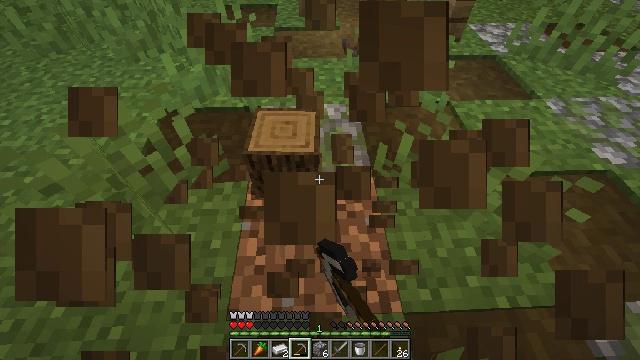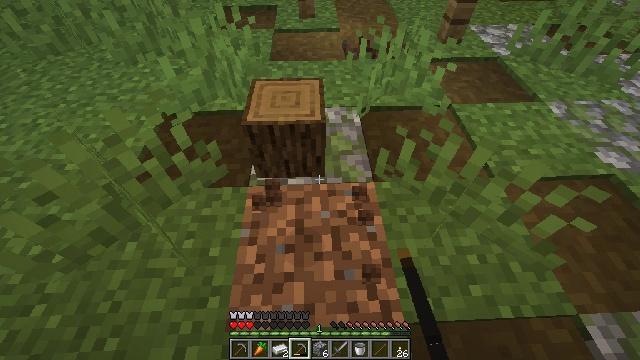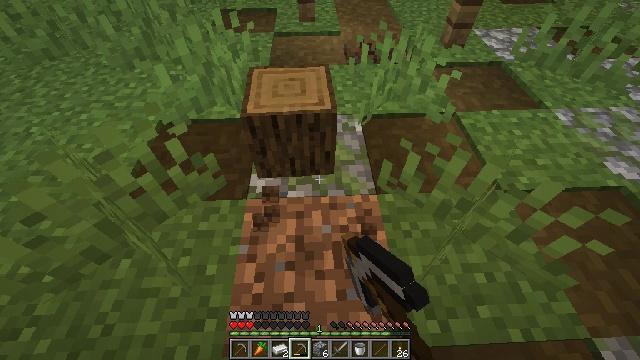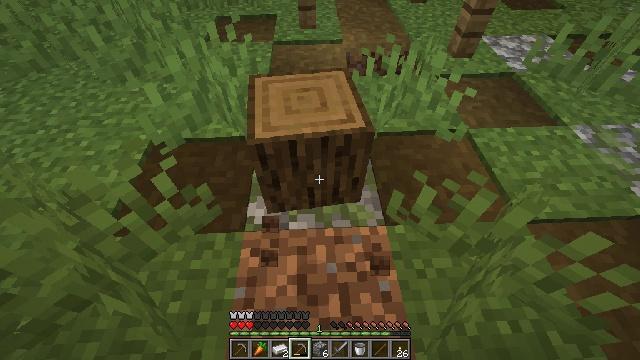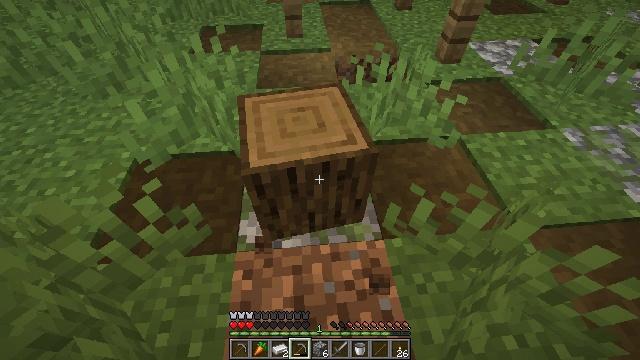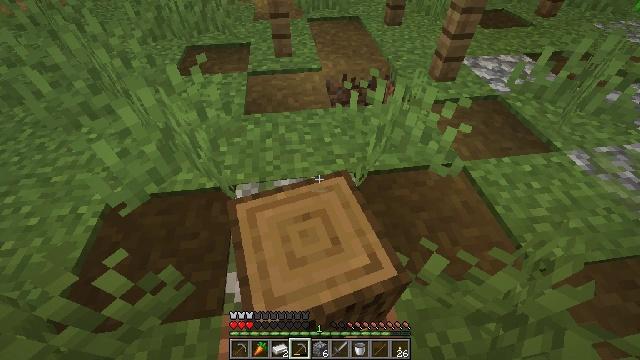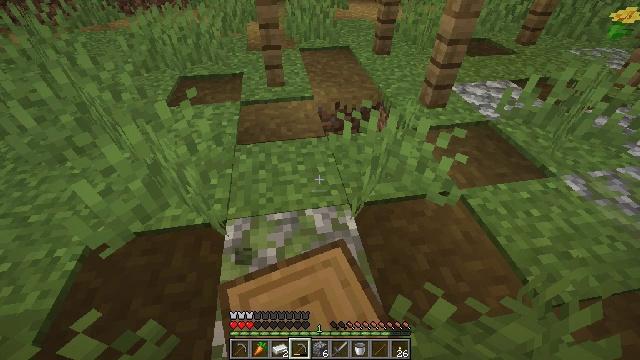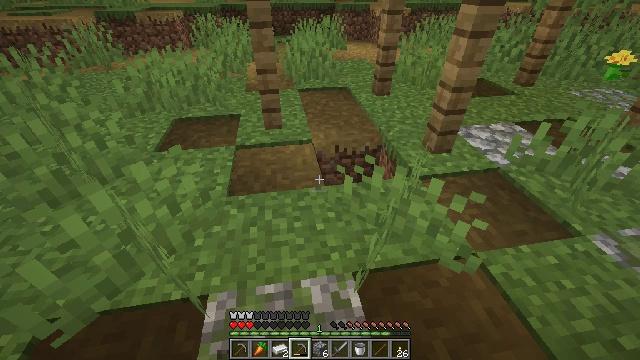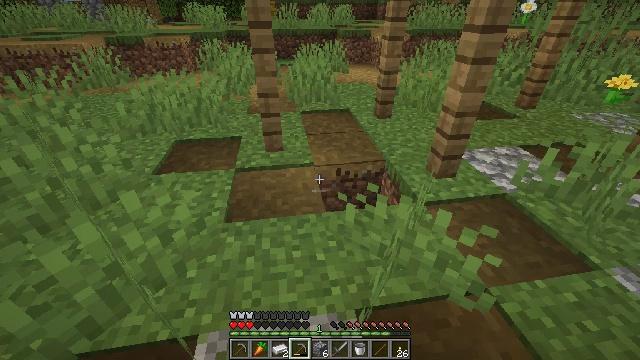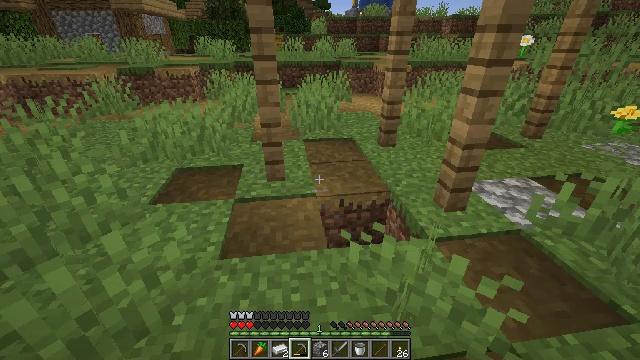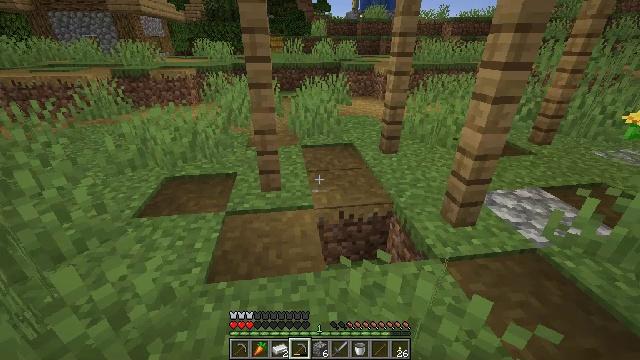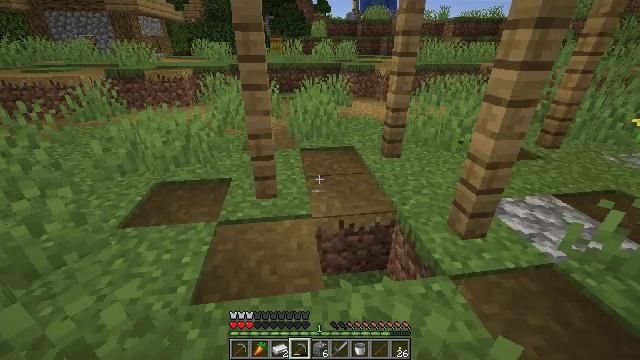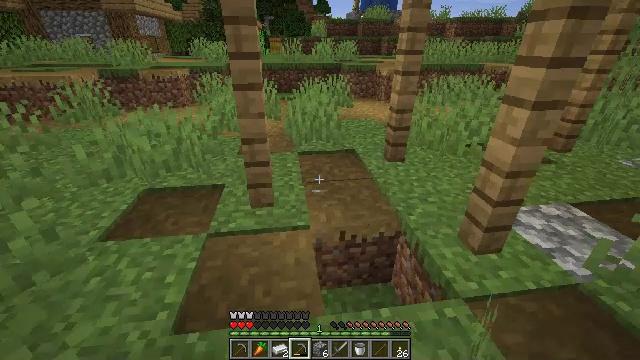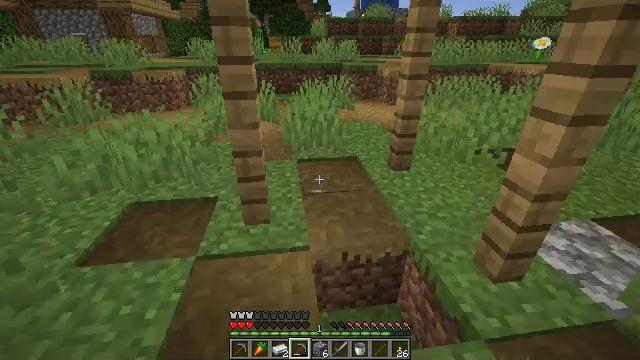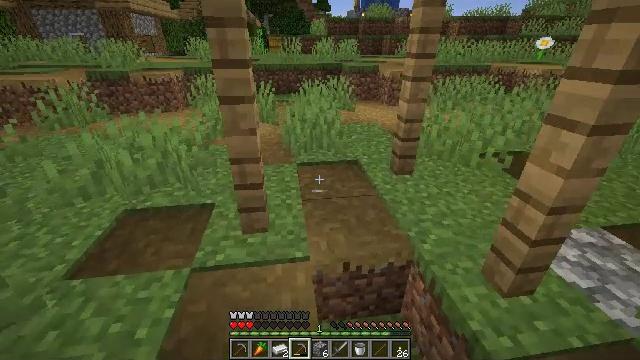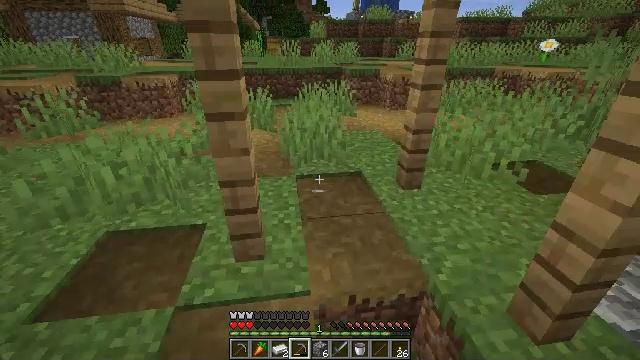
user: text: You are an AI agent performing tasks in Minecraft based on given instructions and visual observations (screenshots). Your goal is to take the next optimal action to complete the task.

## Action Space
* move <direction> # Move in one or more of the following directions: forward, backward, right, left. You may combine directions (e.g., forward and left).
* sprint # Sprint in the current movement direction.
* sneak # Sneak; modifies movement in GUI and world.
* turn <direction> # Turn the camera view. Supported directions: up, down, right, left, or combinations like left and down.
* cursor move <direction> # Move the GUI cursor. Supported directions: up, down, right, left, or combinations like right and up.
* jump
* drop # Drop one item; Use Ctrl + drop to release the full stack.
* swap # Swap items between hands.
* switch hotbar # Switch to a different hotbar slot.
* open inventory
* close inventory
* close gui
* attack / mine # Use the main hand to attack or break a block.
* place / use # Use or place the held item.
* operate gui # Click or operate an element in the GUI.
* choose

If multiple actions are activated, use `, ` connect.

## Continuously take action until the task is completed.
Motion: motion action
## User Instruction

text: Collect a hay block for crafting.
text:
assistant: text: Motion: move forward, attack / mine
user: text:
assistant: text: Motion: move forward, attack / mine
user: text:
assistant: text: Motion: move forward, attack / mine
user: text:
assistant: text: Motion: move forward, turn right and up, attack / mine
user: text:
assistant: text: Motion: move forward, turn right and up
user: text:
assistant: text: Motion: move forward, turn right and up
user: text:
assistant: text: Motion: move forward, turn up
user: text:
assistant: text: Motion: move forward, turn up
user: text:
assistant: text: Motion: move forward, turn up
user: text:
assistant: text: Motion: move forward
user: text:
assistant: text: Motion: move forward
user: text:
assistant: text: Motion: move forward
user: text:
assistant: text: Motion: move forward
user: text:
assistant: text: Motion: move forward
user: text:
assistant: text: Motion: move forward
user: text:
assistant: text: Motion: move forward
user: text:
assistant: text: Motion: move forward, turn right
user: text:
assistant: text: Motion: move forward, turn right and up
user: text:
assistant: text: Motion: move forward, turn right
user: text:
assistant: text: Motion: move forward
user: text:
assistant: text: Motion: move forward
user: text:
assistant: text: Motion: move forward, open inventory
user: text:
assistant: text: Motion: move forward, open inventory
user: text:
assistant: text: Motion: move forward, open inventory
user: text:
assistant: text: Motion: move forward
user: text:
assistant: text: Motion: move forward
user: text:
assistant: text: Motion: move forward
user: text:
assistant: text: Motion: move forward
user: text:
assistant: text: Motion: move forward
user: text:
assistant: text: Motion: move forward